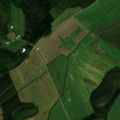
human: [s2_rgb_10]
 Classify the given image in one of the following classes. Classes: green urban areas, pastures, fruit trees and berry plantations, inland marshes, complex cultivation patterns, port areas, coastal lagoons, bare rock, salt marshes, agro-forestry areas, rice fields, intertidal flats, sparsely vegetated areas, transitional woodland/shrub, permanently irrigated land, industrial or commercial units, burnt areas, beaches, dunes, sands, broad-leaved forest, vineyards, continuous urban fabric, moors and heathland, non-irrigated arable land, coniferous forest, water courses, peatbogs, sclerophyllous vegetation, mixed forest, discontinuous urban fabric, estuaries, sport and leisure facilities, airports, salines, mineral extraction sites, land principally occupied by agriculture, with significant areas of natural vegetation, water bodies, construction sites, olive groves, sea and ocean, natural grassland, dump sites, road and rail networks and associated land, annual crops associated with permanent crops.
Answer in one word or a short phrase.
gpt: non-irrigated arable land, land principally occupied by agriculture, with significant areas of natural vegetation, coniferous forest, mixed forest, transitional woodland/shrub